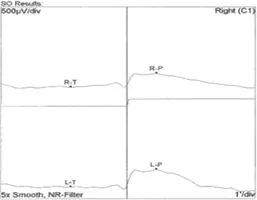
ROG showed that the arden radio was compromised by 1.658 and 1.638 of the right and left eye, respectively.
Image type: electrography (ekg)